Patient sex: F
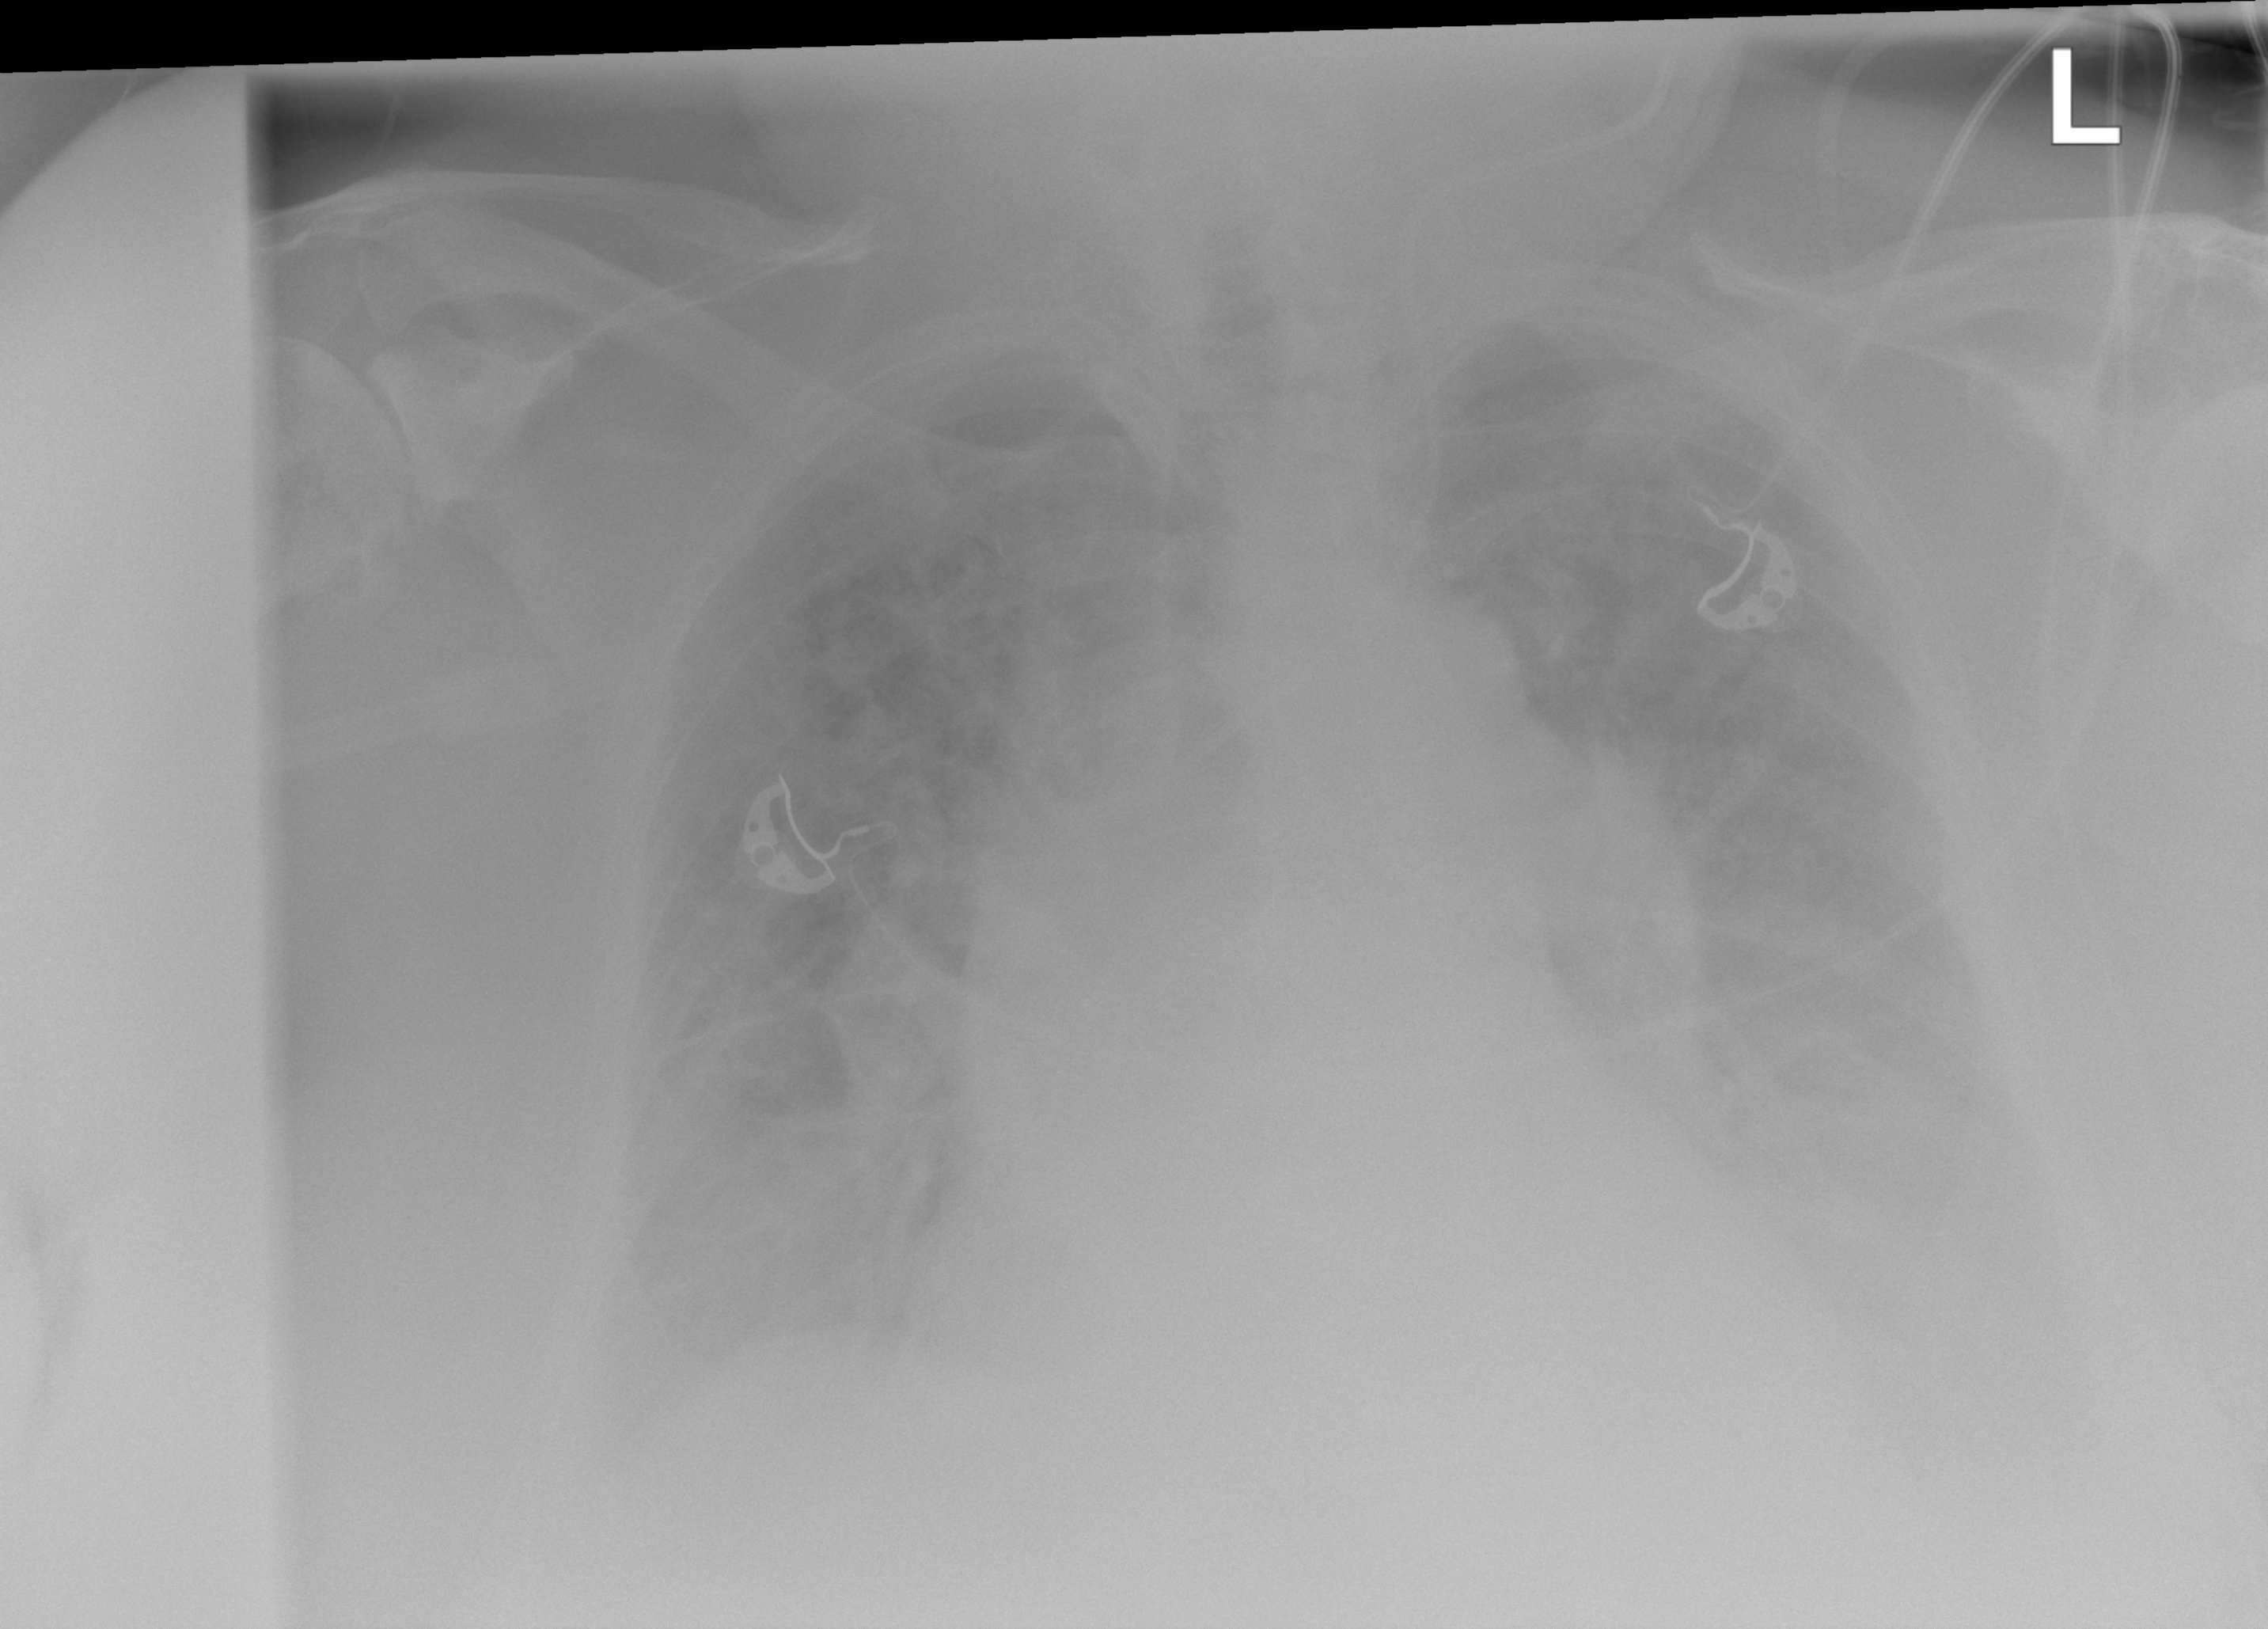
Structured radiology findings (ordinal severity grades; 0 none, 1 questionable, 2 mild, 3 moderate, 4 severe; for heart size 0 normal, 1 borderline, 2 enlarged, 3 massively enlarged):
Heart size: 2
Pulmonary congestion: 3
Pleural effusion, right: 3
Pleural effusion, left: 3
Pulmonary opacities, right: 3
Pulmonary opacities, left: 3
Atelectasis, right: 3
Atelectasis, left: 3